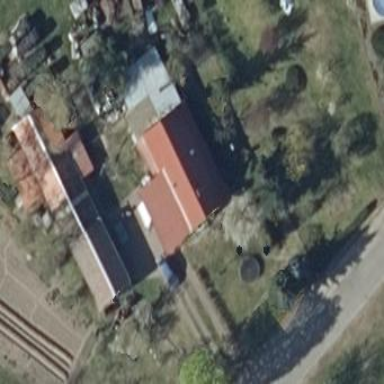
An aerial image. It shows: Building.